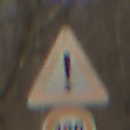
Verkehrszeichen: Gefahrenstelle
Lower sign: Geschwindigkeit120
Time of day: MorningAfternoon
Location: Outdoor (Nature)
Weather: Clear
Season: Winter
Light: Natural